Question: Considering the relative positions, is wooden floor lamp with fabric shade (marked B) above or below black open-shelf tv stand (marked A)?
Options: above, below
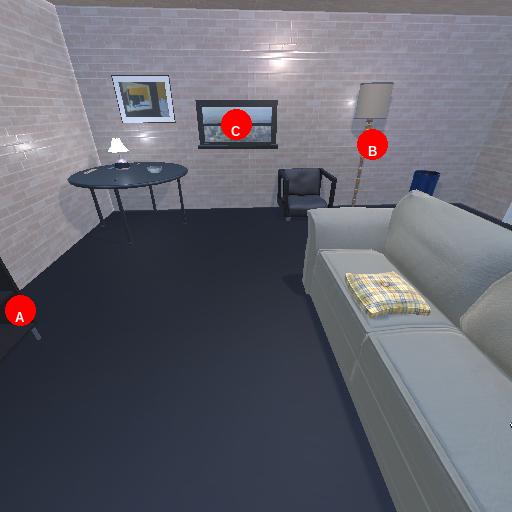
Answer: above